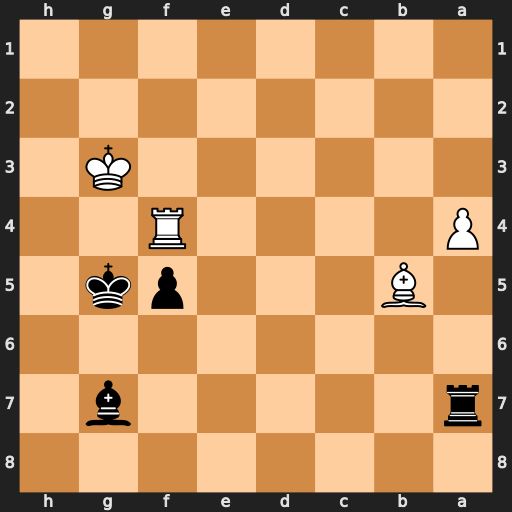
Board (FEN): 8/r5b1/8/1B3pk1/P4R2/6K1/8/8
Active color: b
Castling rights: -
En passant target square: -
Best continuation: Be5 Kf3 Bxf4